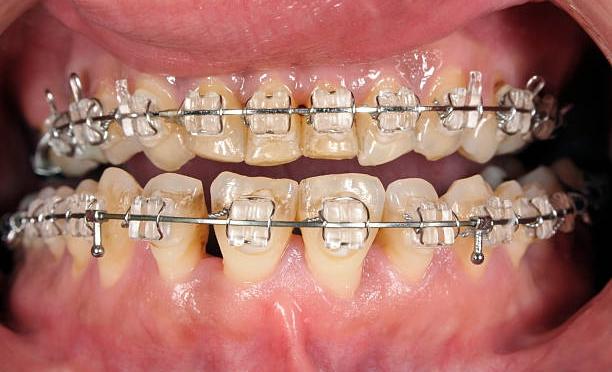
Condition: Gingivitis